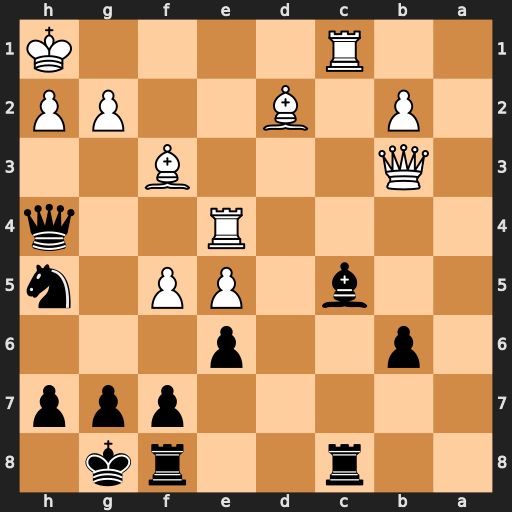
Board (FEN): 2r2rk1/5ppp/1p2p3/2b1PP1n/4R2q/1Q3B2/1P1B2PP/2R4K
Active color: b
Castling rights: -
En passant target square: -
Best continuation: Ng3#